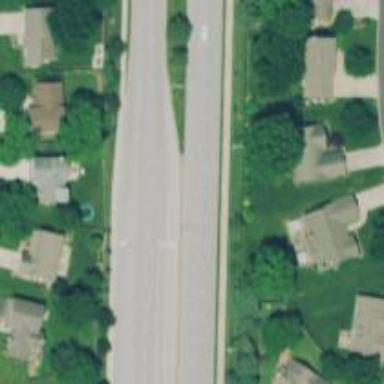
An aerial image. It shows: Road with dash markings.